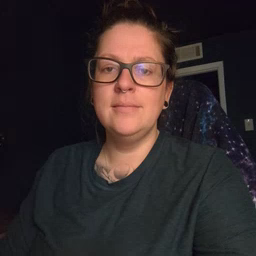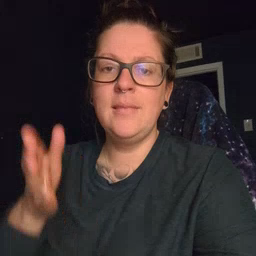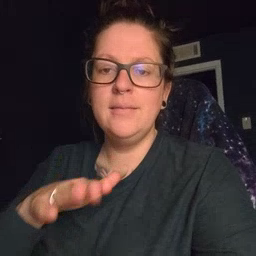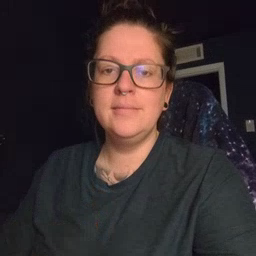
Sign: on